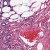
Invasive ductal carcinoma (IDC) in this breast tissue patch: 0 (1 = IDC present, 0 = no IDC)